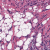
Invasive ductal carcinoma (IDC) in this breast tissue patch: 0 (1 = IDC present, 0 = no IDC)